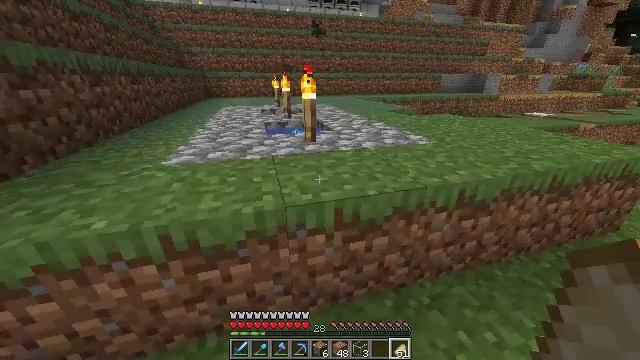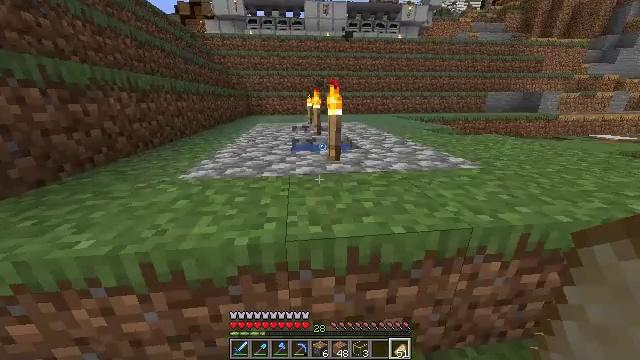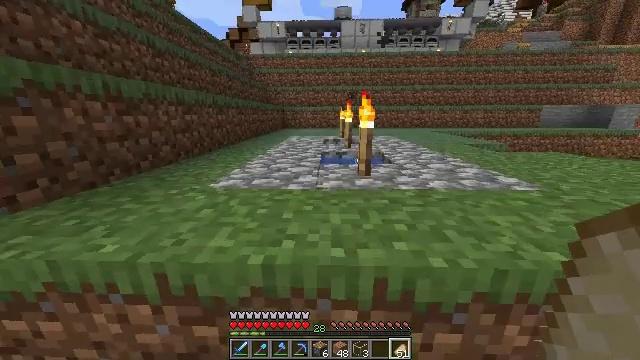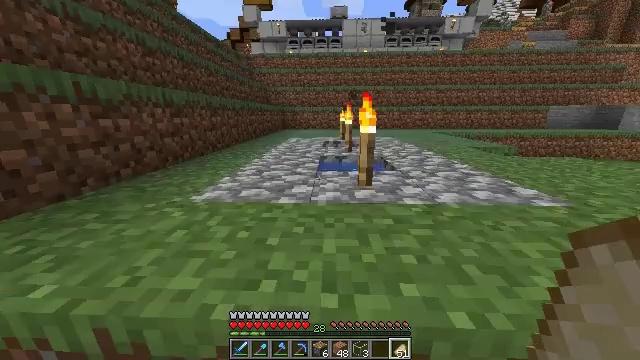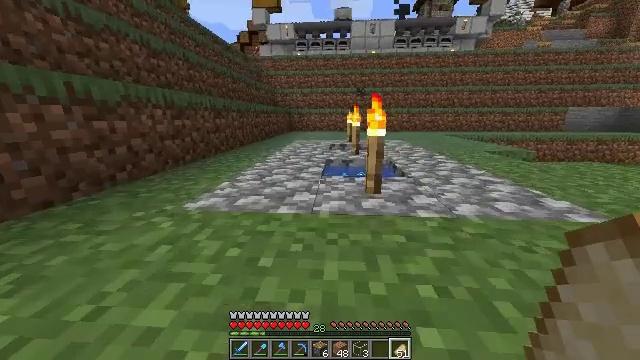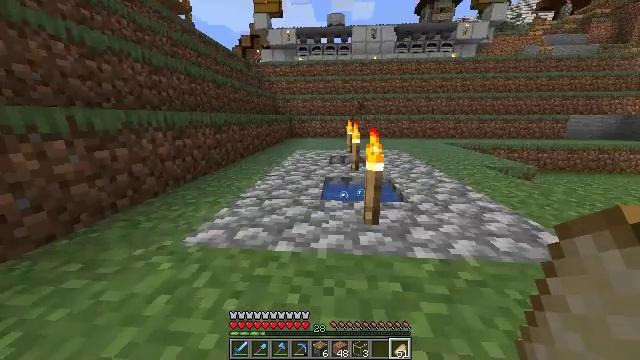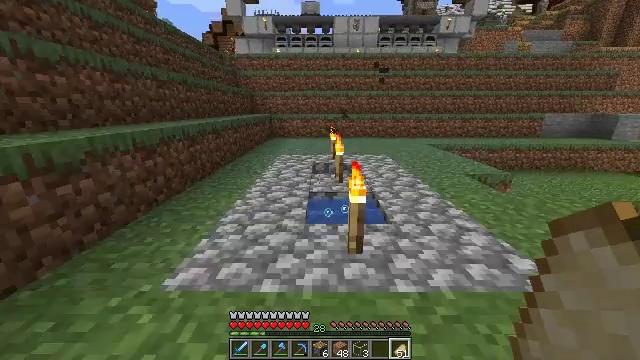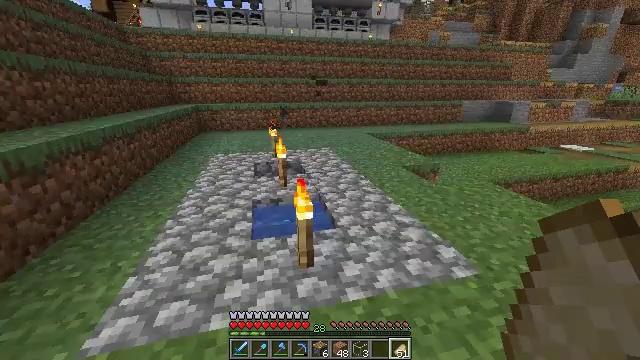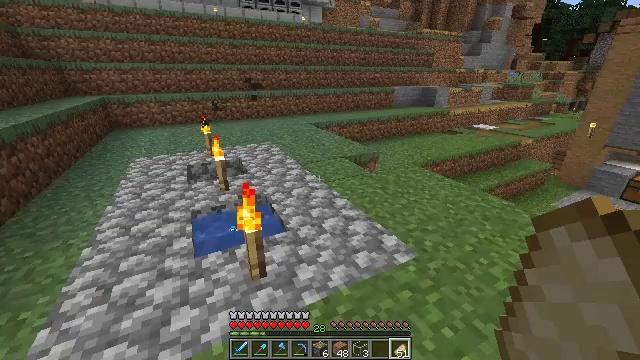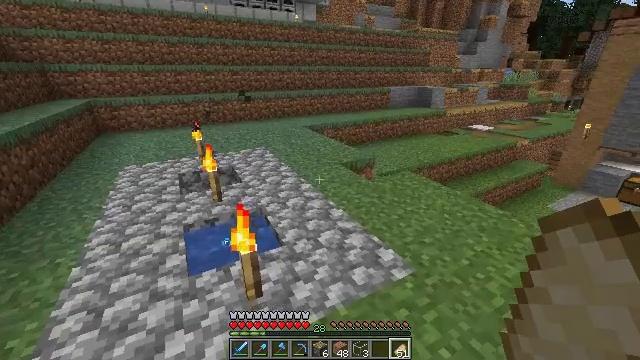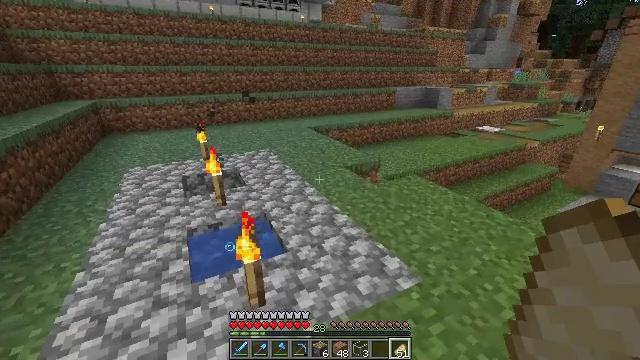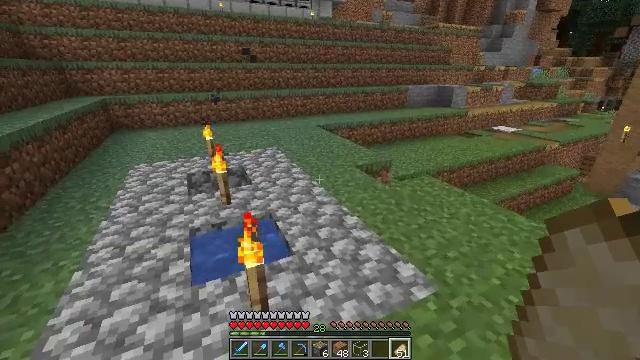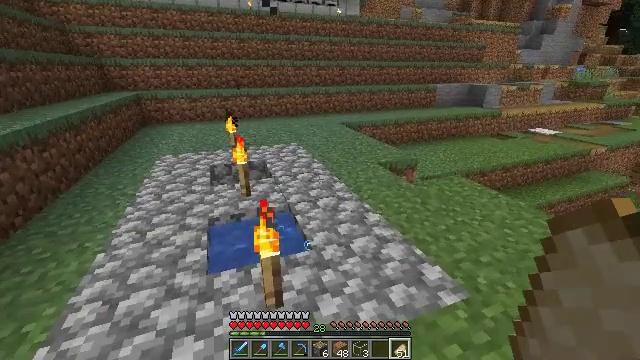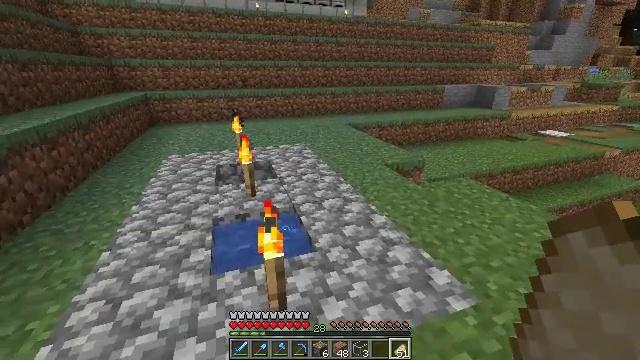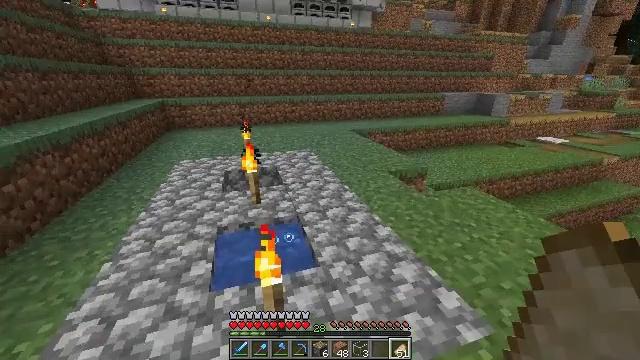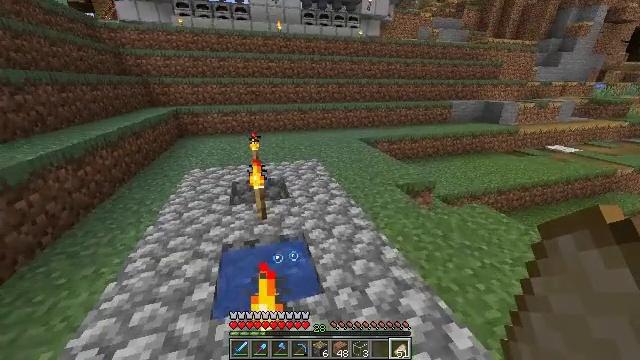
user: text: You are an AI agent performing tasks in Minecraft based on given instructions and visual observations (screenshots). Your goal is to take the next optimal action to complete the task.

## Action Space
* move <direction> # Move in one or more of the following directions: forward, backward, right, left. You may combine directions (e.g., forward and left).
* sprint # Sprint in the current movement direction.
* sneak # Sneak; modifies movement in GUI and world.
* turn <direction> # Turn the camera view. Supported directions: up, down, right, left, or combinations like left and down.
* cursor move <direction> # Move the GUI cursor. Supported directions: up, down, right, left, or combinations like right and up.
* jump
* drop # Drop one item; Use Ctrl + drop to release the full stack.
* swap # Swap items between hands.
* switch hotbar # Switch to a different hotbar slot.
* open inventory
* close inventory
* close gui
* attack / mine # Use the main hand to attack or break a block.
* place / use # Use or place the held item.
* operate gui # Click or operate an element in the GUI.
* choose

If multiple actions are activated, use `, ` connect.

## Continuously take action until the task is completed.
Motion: motion action
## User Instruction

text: Open the crafting table to craft redstone.
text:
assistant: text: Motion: move forward, turn left and up
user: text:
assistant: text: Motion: move forward, turn left and up
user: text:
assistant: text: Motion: move forward
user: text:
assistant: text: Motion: move forward, turn left
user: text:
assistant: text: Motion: move forward, jump
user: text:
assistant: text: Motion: move forward, turn right and down, jump
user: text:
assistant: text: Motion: move forward, turn right and down, jump
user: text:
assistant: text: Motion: move forward, turn right and down, jump
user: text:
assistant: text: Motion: move forward, turn right, jump
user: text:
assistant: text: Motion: move forward, turn left, jump
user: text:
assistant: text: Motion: move forward, turn left, jump
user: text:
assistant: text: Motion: move forward, turn left, jump
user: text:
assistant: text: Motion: move forward, sprint, turn left, jump
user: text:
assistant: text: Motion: move forward, sprint, turn left, jump
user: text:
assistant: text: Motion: move forward, sprint, turn left, jump
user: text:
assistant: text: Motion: move forward, sprint, jump
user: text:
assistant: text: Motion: move forward, jump
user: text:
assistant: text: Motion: move forward, jump
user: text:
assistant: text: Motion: move forward, jump
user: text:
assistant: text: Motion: move forward, jump
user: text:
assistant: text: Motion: move forward, jump
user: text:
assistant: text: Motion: move forward, jump
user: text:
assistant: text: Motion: move forward, jump
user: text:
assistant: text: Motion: move forward, jump
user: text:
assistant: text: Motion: move forward, sprint, jump
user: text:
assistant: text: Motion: move forward, sprint, jump
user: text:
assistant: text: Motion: move forward, sprint, turn left, jump
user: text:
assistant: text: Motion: move forward, sprint, turn left, jump
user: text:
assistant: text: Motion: move forward, sprint, turn left and up, jump
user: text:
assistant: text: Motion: move forward, turn left and up, jump